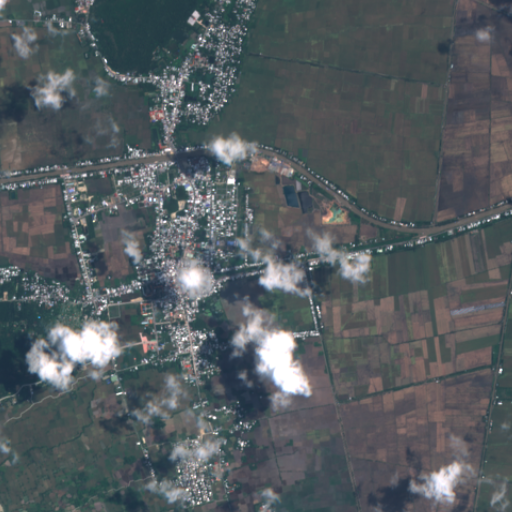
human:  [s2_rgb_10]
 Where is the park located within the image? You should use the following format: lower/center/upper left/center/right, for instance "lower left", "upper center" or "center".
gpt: The park is located in the center of the image.
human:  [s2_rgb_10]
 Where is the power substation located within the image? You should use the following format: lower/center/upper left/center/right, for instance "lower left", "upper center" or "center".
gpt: The power substation is located in the upper center of the image.
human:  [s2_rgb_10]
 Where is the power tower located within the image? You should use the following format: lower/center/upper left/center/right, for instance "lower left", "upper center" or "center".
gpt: The power tower is located in the upper center of the image.
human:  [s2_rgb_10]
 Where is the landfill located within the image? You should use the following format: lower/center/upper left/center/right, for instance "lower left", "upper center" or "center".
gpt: There is no landfill in the image.